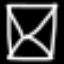
Label: hourglass